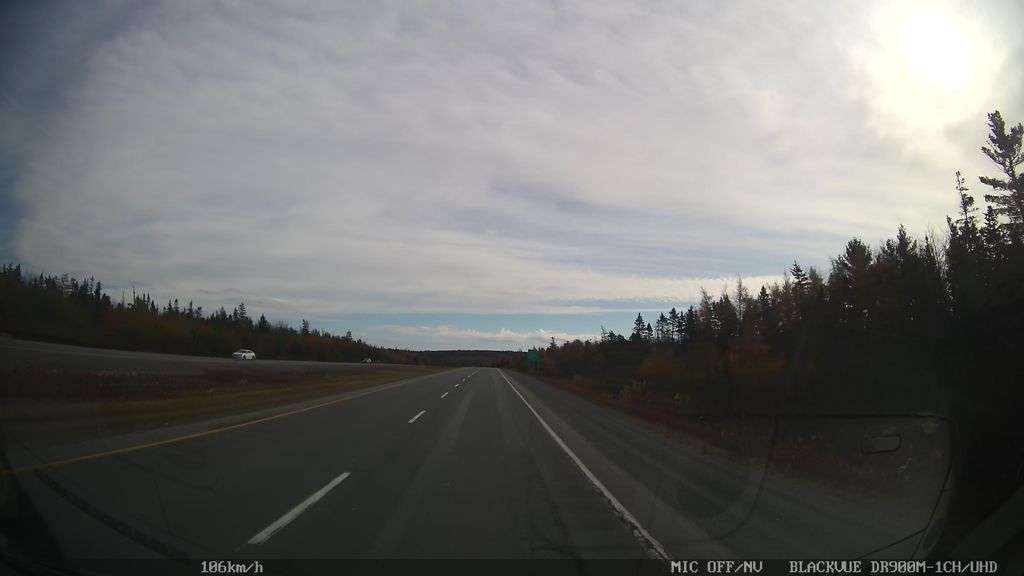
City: halifax